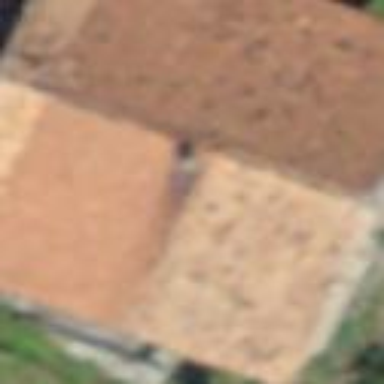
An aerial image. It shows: Farm building.